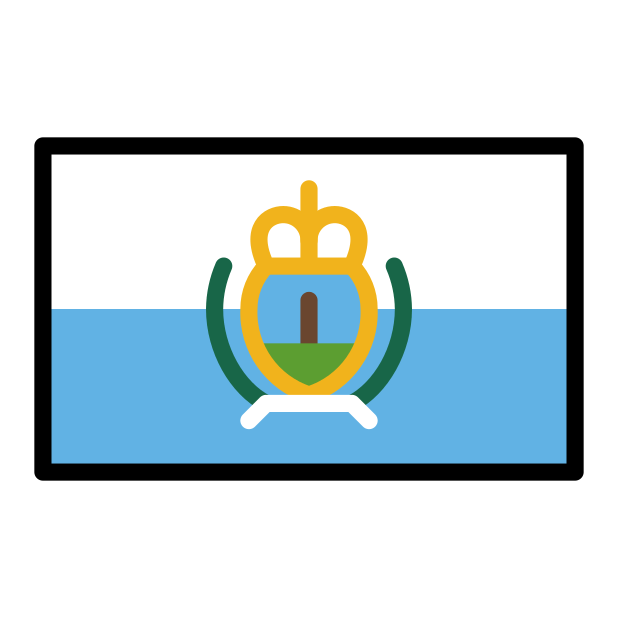
flag: San Marino